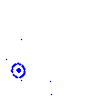
Particle: kaon